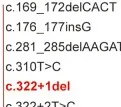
The genetic finding for our patient. (C) The spectrum of METTL23 gene variants has been found.
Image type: chart (chart)